Question: I am trying to remove the header section, currently the received email looks like this:
.
I don't want it to be displayed when the receiver gets the email, I am not sure how to hide it.
I tried to just delete it but received an error. That code is included but commented out below.
'''
import donator
import csv
import os
import smtplib
from email.message import EmailMessage
from email.mime.text import MIMEText
def ReadEmailTemplate():
oFile = open('EmailTemplate.txt', 'r')
Subject = oFile.readline()
Body = oFile.read()
return [Subject, Body]
def ReadCSVFile():
with open('ExampleData.csv', 'r') as csv_file:
csv_reader = csv.reader(csv_file)
allDonators = []
for line in csv_reader:
Number = line[0]
Name = line[1]
Amount = line[2]
Date = line[3]
Mode = line[4]
Email = line[5]
allDonators.append(donator.Donator(Number, Name, Amount, Date, Mode, Email))
return allDonators
txt = ReadEmailTemplate()
Subject = txt[0]
Body = txt[1]
# READ VALUES FROM CSV FILE AND RUN THROUGH THEM
allDonators = ReadCSVFile()
# CREATE EMAIL WITH THOSE VALUES
for donator in allDonators:
print(f'Sending email to: {donator.Name} at {donator.Email}...')
msg = EmailMessage()
Body = MIMEText(
Body.replace('REPLACE_DATE', donator.Date).replace('DONATION_AMOUNT', donator.Amount).replace('DONATION_DATE',
donator.Date))
msg.set_content(Body)
msg['From'] = os.environ['PERS_EMAIL']
msg['To'] = donator.Email
msg['Subject'] = Subject.replace('CUSTOMER_NAME', donator.Name)
print(msg.get('Content-Type'))
print(msg.get('Content-Transfer-Encoding'))
print(msg.get('MIME-Version'))
#for hdr in ['Content-Type', 'Content-Transfer-Encoding', 'MIME-Version']:
# del msg[hdr]
with smtplib.SMTP_SSL('smtp.gmail.com', 465) as smtp:
smtp.login(os.environ['PERS_EMAIL'], os.environ['PERS_EMAILPW'])
smtp.sendmail(os.environ['PERS_EMAIL'], donator.Email, msg.as_string())
smtplib.SMTP_SSL('smtp.gmail.com', 465).quit()
'''
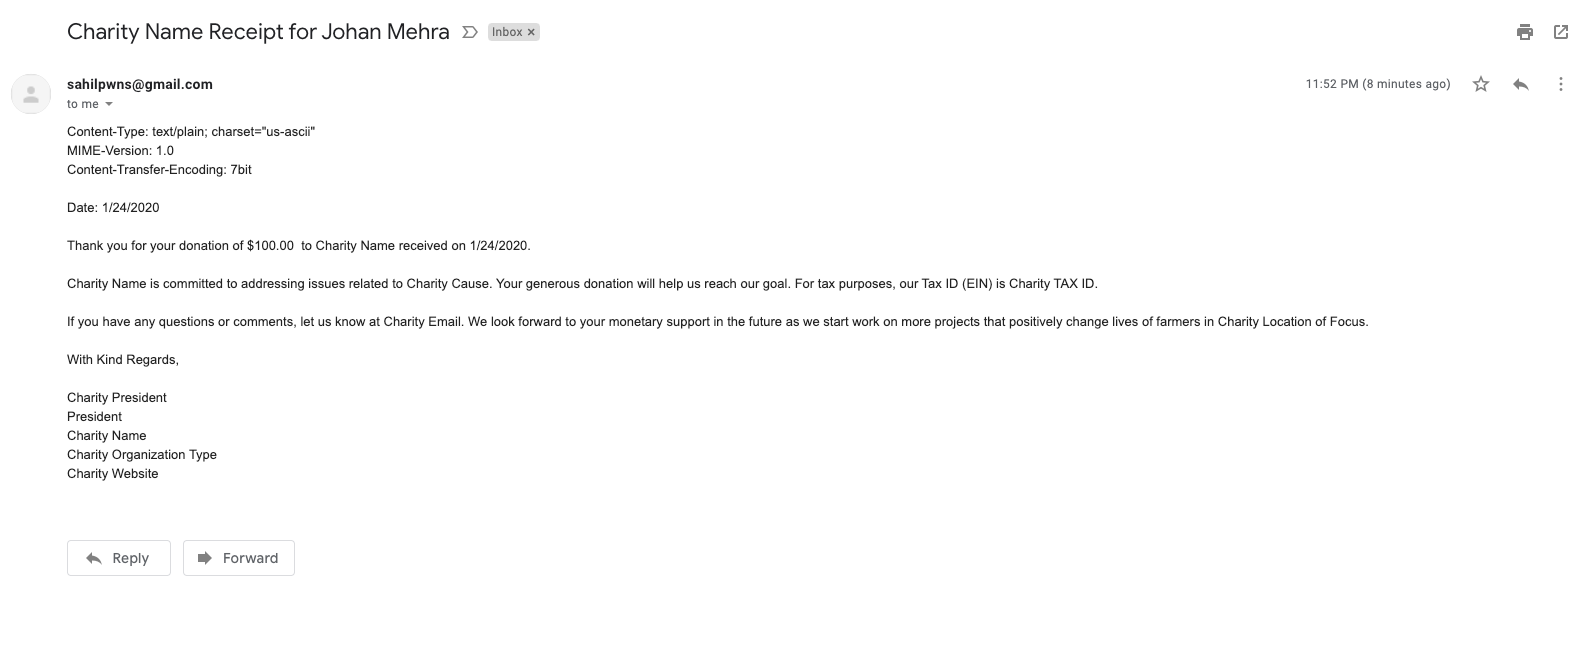
Answer: In 'ReadEmailTemplate', you have 'Subject = oFile.readline()'. 'file.readline()' leaves the newline ''
'' in the line. So, your subject line is followed by a blank line, which terminates the headers, and the rest of the headers are seen as message. Just do
'''
Subject = oFile.readline().strip()
'''
Note that you don't have to split out the fields of your CSV:
'''
for line in csv_reader:
allDonators.append(donator.Donator(*line))
'''